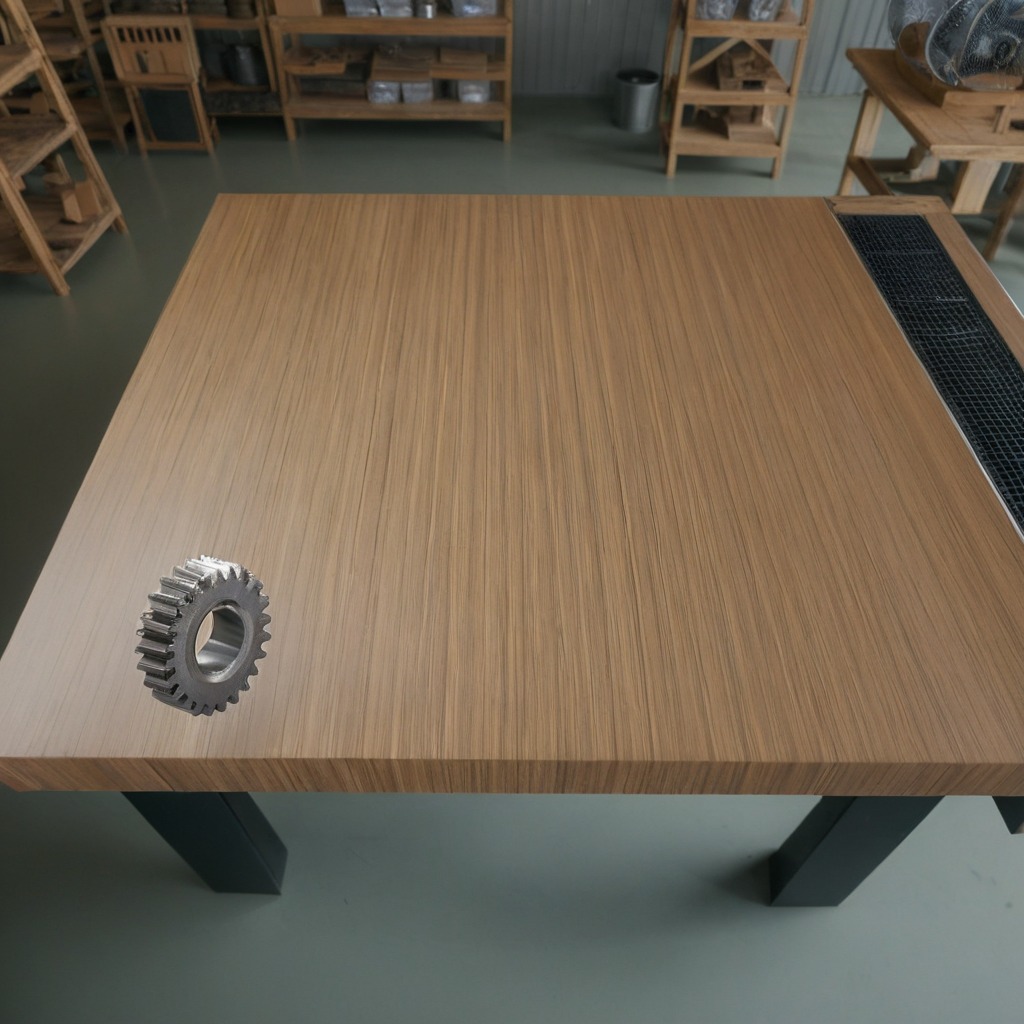
A steel gear with teeth lies on a workbench inside a coastal fishing gear workshop.